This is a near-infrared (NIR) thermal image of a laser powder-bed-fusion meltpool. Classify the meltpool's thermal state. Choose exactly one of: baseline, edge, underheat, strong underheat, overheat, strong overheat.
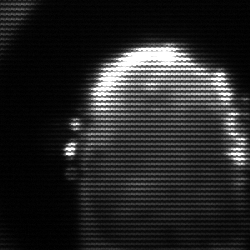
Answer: baseline